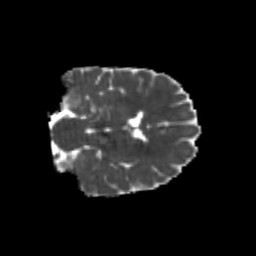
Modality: MD
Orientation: coronal
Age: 23
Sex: female
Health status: healthy
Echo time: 0.074 s